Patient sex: M
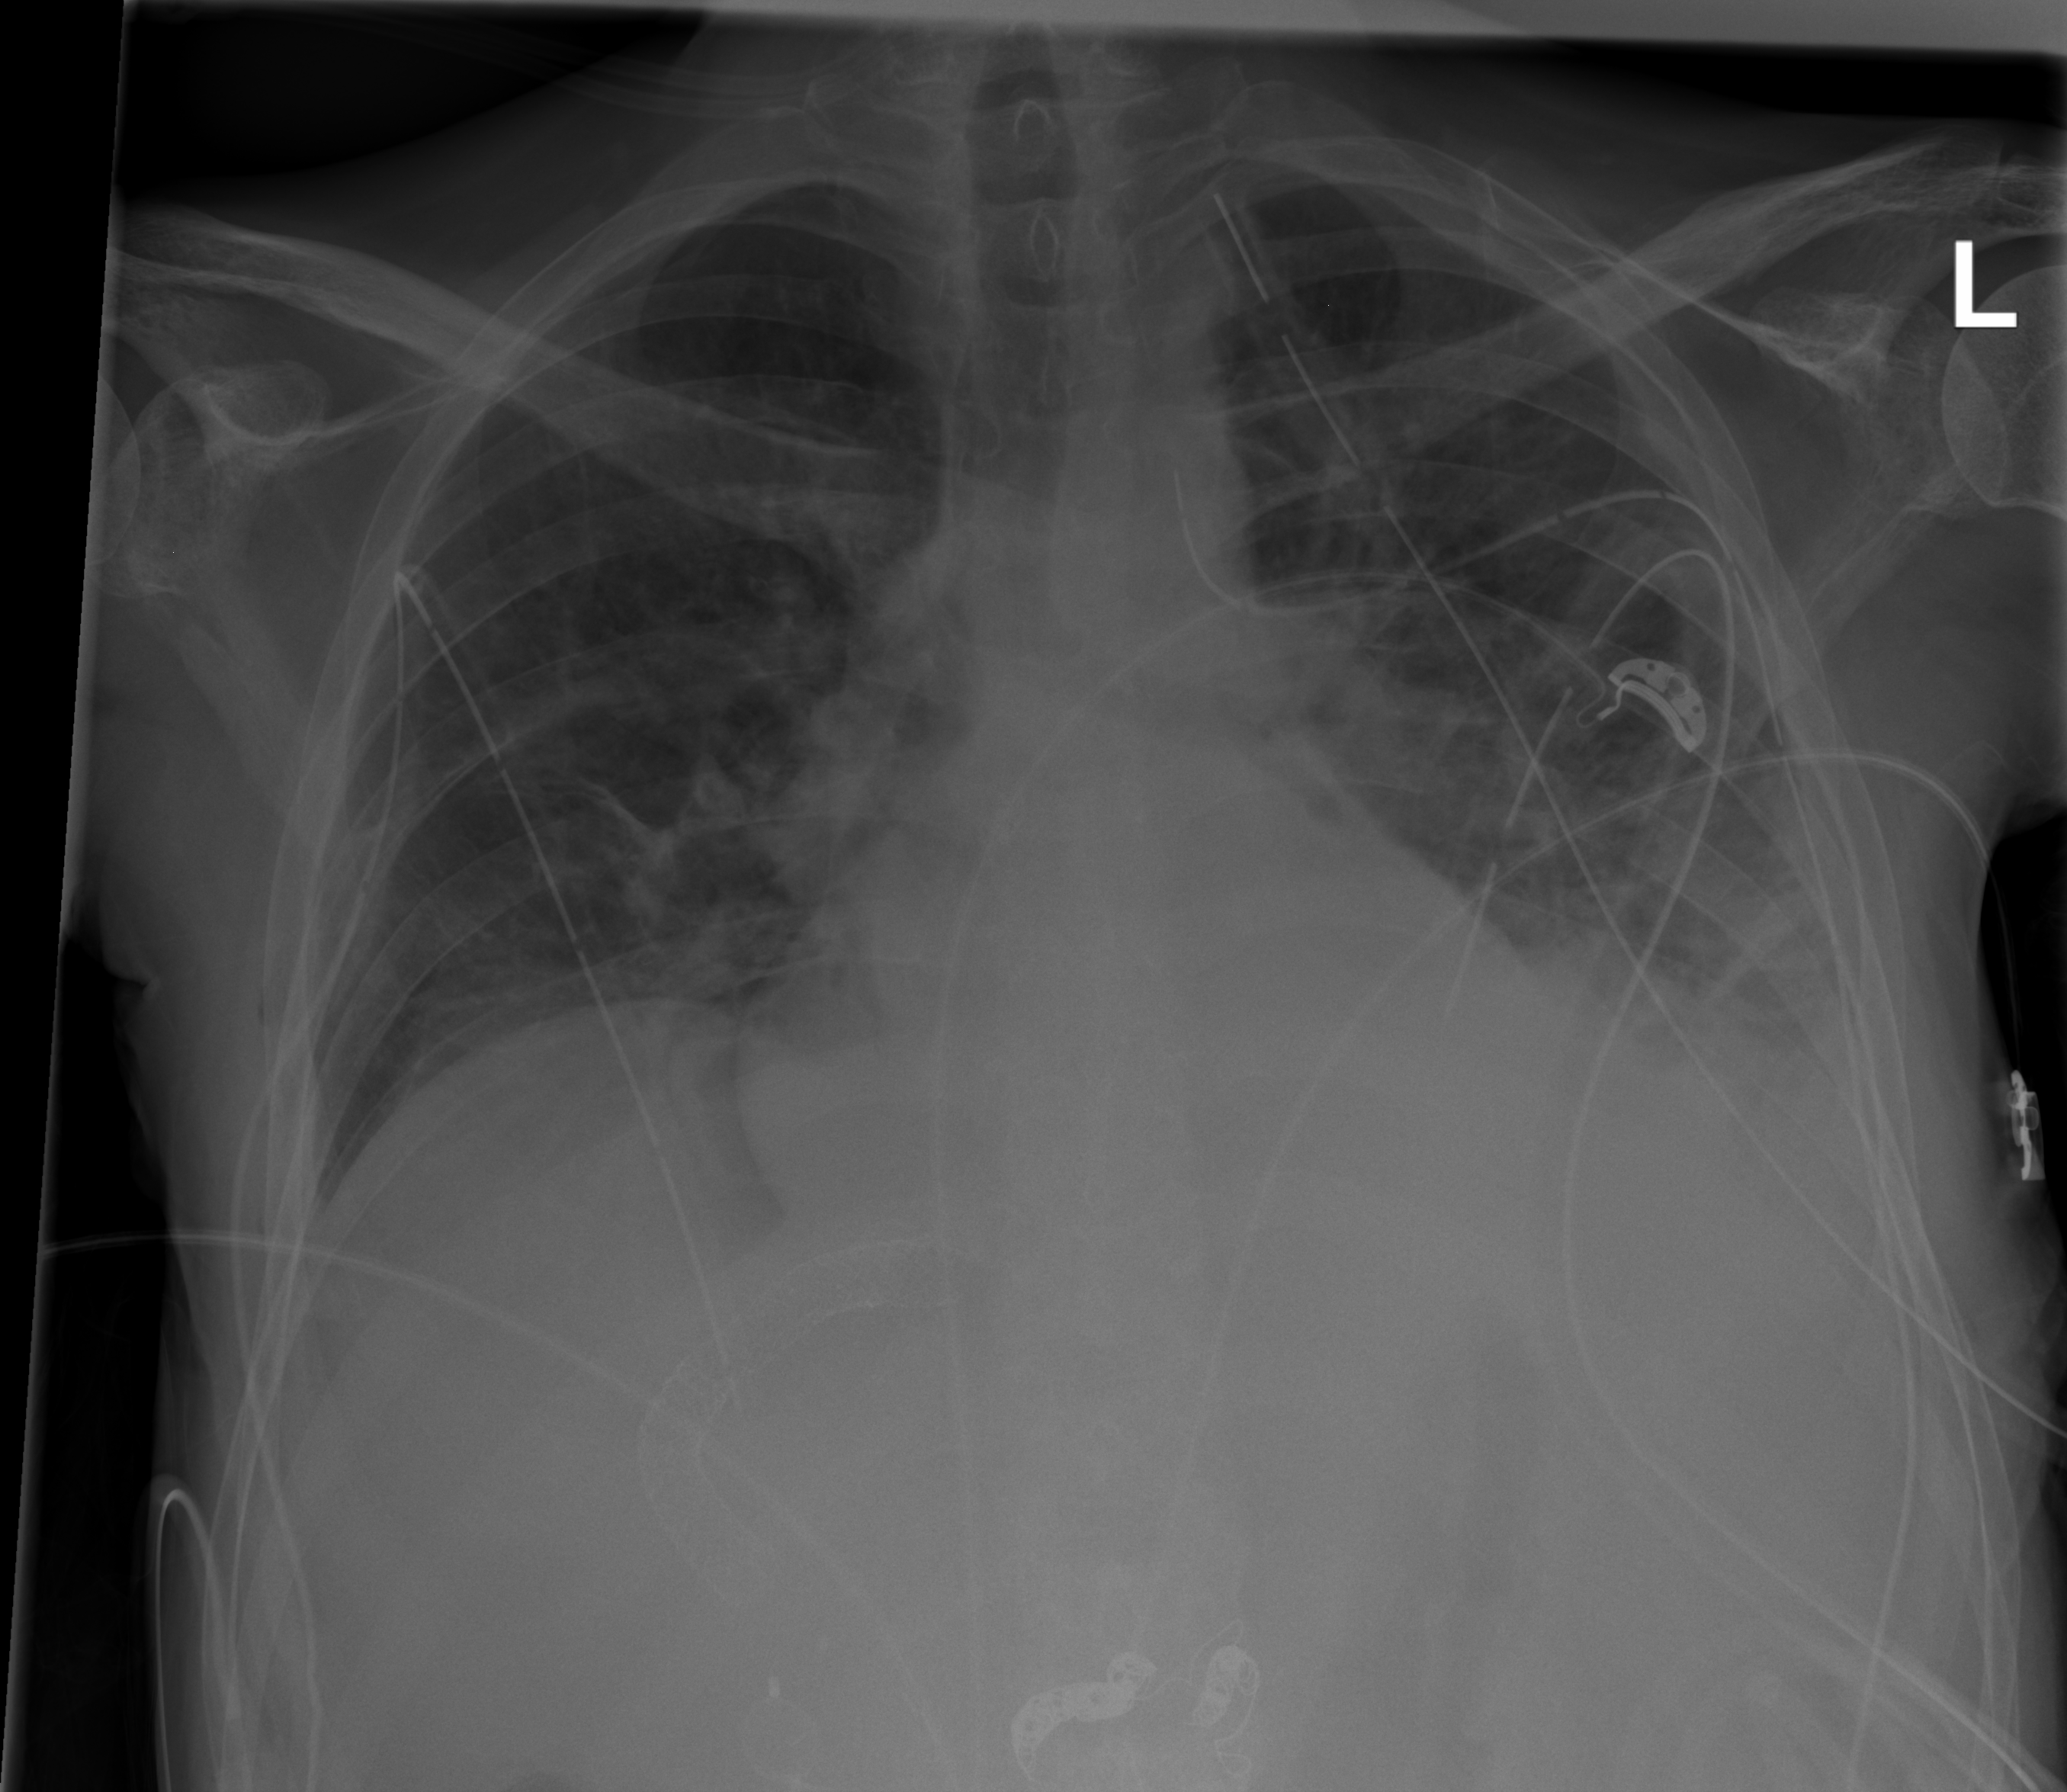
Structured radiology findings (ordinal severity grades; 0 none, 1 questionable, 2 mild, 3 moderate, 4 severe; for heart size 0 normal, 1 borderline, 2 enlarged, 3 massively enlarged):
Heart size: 1
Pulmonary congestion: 0
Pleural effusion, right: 2
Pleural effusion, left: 2
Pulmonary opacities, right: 2
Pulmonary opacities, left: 2
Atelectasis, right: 3
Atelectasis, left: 3